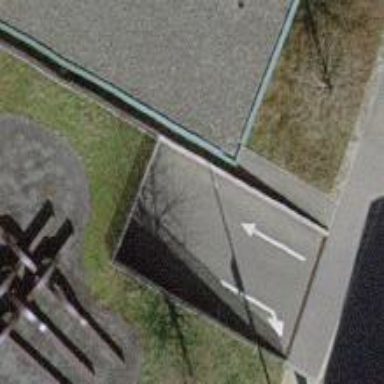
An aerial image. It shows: Parking entrance.